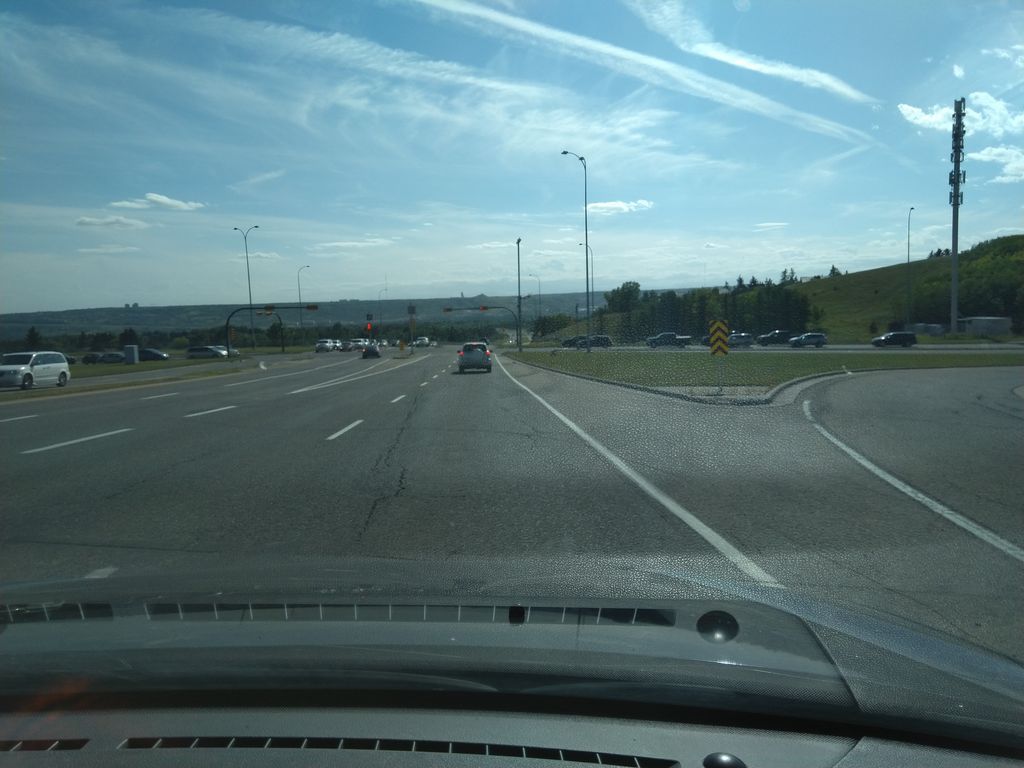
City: calgary